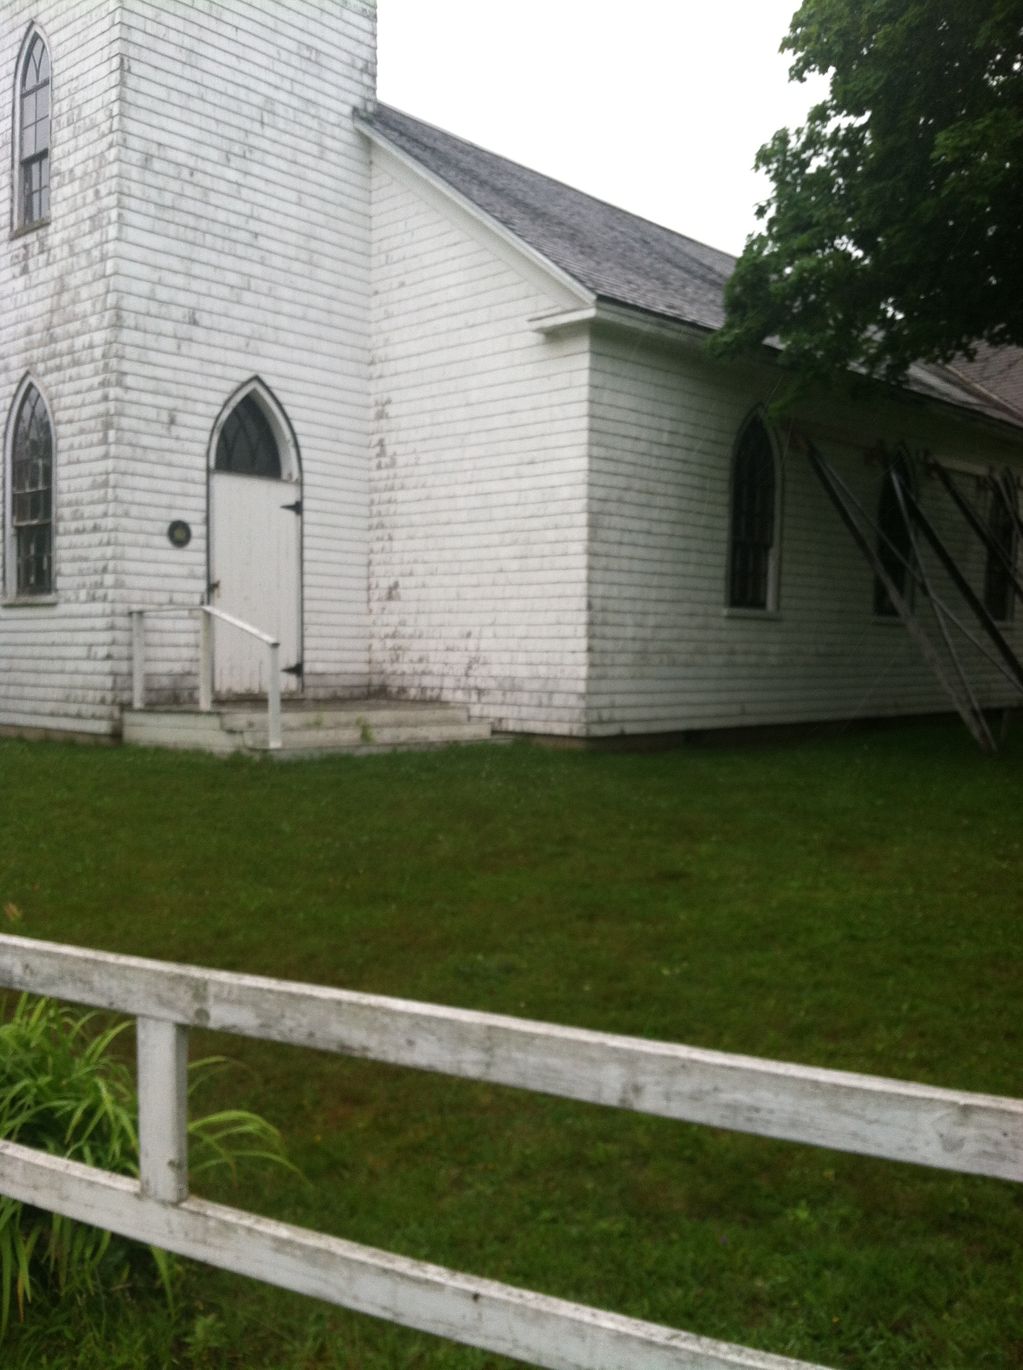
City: charlottetown